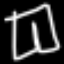
Label: pants